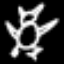
Label: frog